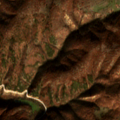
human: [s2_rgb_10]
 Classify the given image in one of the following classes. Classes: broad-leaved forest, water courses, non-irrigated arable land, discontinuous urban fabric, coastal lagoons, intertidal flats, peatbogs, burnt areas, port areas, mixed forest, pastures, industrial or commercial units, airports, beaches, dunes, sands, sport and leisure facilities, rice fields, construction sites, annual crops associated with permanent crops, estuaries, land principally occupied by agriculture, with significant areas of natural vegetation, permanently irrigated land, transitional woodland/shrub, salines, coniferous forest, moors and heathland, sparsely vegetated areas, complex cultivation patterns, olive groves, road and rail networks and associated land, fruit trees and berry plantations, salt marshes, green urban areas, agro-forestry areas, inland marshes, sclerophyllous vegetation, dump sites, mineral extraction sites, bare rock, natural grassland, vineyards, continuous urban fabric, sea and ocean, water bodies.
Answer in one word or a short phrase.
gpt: broad-leaved forest, mixed forest, natural grassland, transitional woodland/shrub